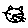
Label: cat